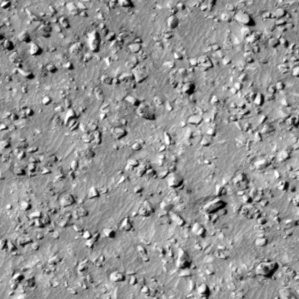
Label: non_frost